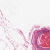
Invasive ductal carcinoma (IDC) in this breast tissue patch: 0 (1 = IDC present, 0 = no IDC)